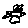
Label: bird